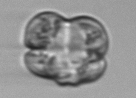
Label: Karenia